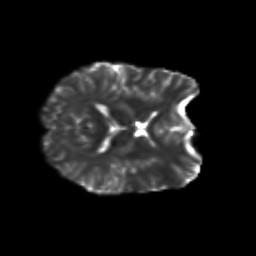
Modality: T2w
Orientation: axial
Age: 28
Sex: female
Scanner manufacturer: siemens
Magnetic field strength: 3 T
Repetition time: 3.5 s
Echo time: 0.125 s